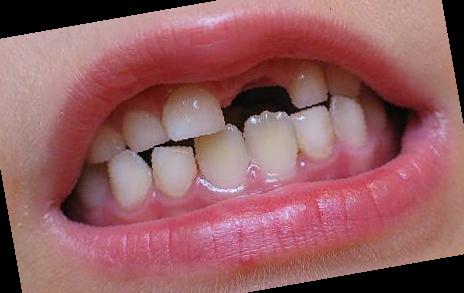
Condition: hypodontia